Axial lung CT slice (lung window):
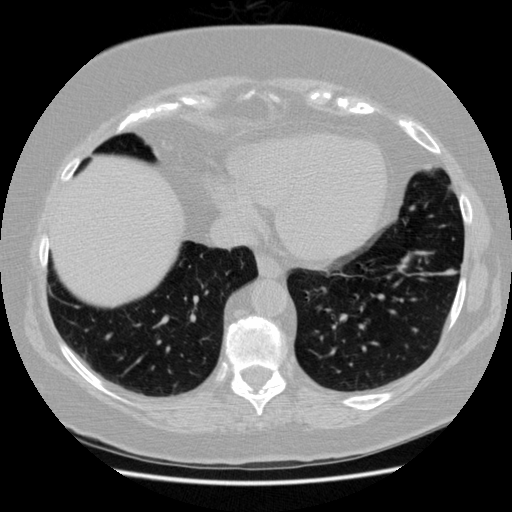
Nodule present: no